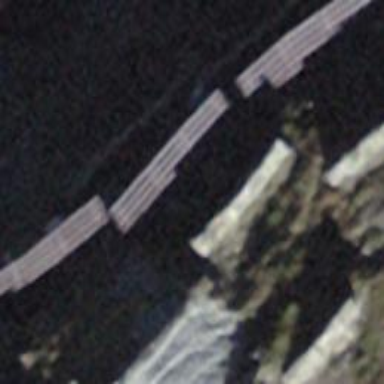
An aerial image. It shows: Snow fence that is man-made.